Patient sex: F
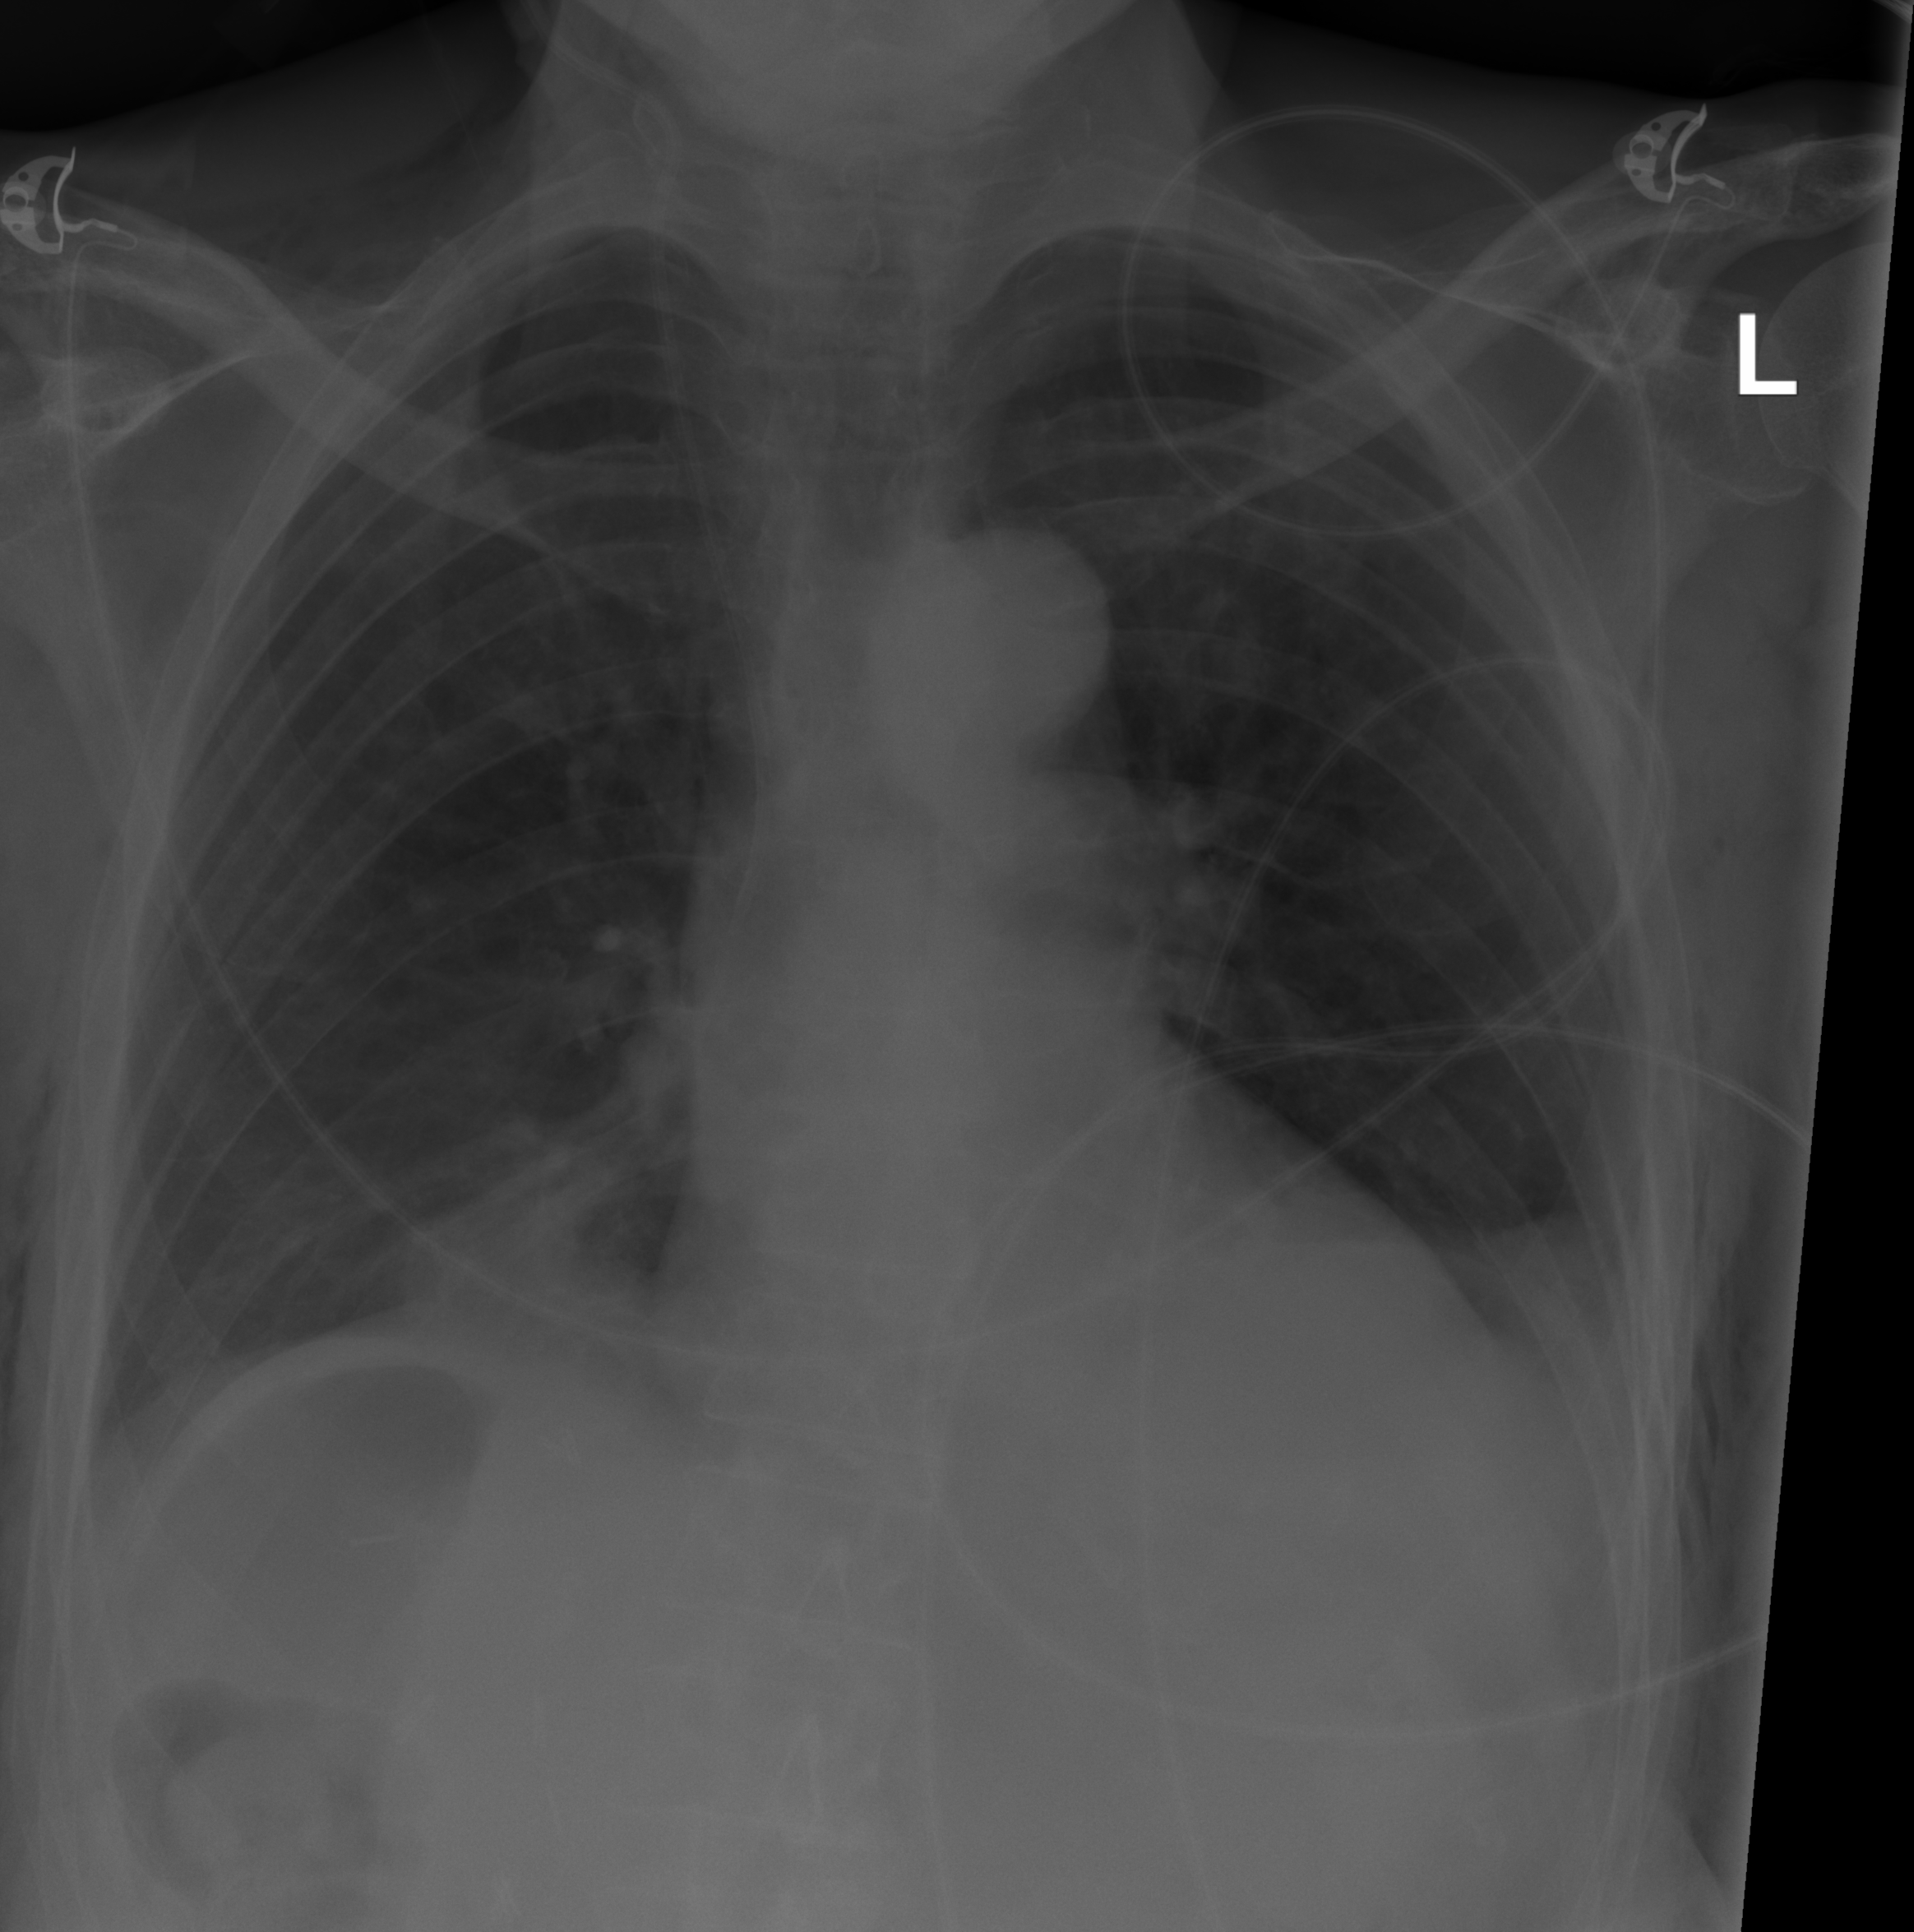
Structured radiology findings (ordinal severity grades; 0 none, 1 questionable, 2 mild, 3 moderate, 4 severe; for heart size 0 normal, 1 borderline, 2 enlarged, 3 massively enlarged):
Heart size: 2
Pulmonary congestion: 0
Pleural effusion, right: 2
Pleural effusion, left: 0
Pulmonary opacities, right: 0
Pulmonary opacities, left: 0
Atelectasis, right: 2
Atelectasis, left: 2